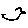
Label: bird